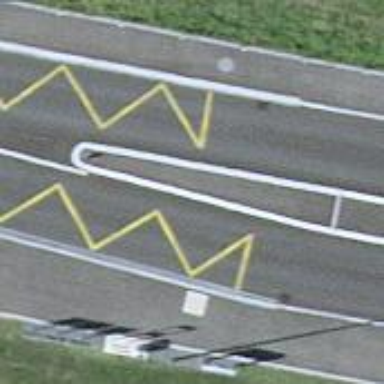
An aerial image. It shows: Bus stop with designated public transport stop position.